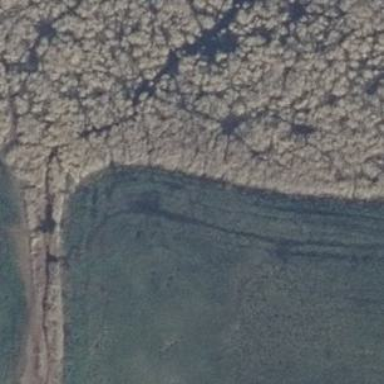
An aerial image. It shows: Reedbed wetland area.